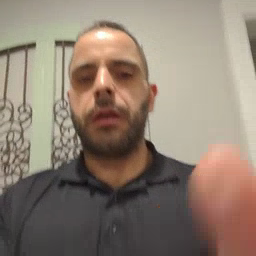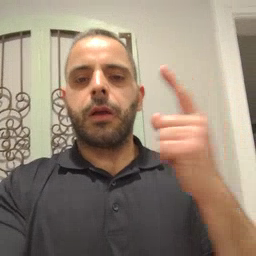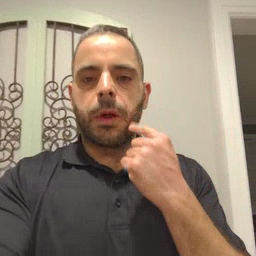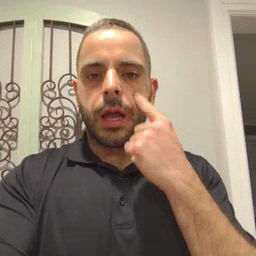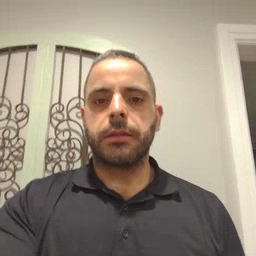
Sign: cry